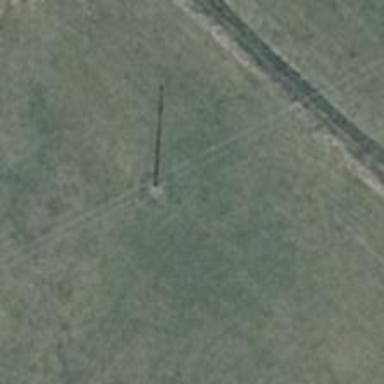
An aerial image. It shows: Power pole.